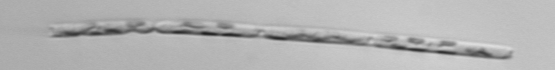
Label: Eucampia_morphytype1